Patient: sex M, age 57
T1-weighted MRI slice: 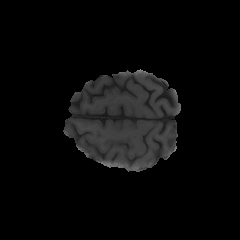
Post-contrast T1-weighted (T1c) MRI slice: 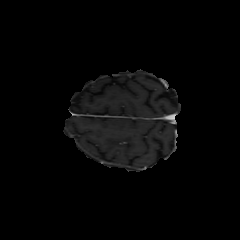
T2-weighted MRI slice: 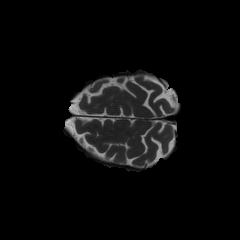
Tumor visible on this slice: no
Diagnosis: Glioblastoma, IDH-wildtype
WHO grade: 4